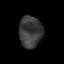
Tissue: skin
Cell type: Epithelial cells
Senescence score: 0.2023
Nuclear area (px): 716
Mean DAPI intensity: 58.694